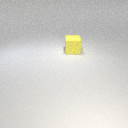
large yellow rubber cube